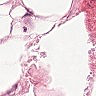
Metastatic tissue present: no